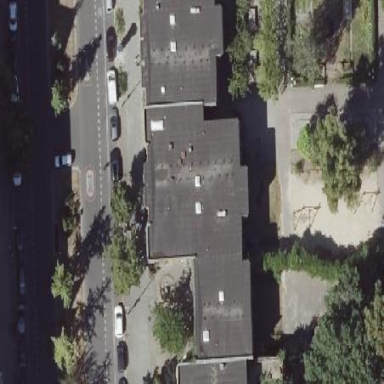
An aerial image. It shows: School building with flat roof.